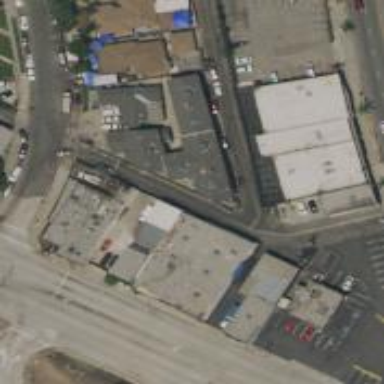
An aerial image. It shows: Alley classified as service road.